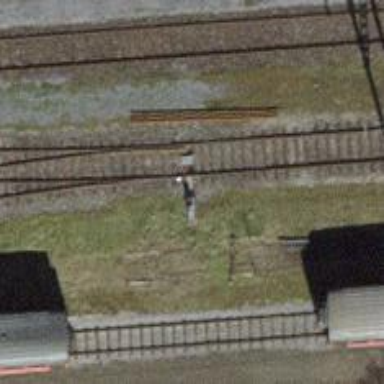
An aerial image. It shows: Railway switch.